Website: apple
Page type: customer-info-address
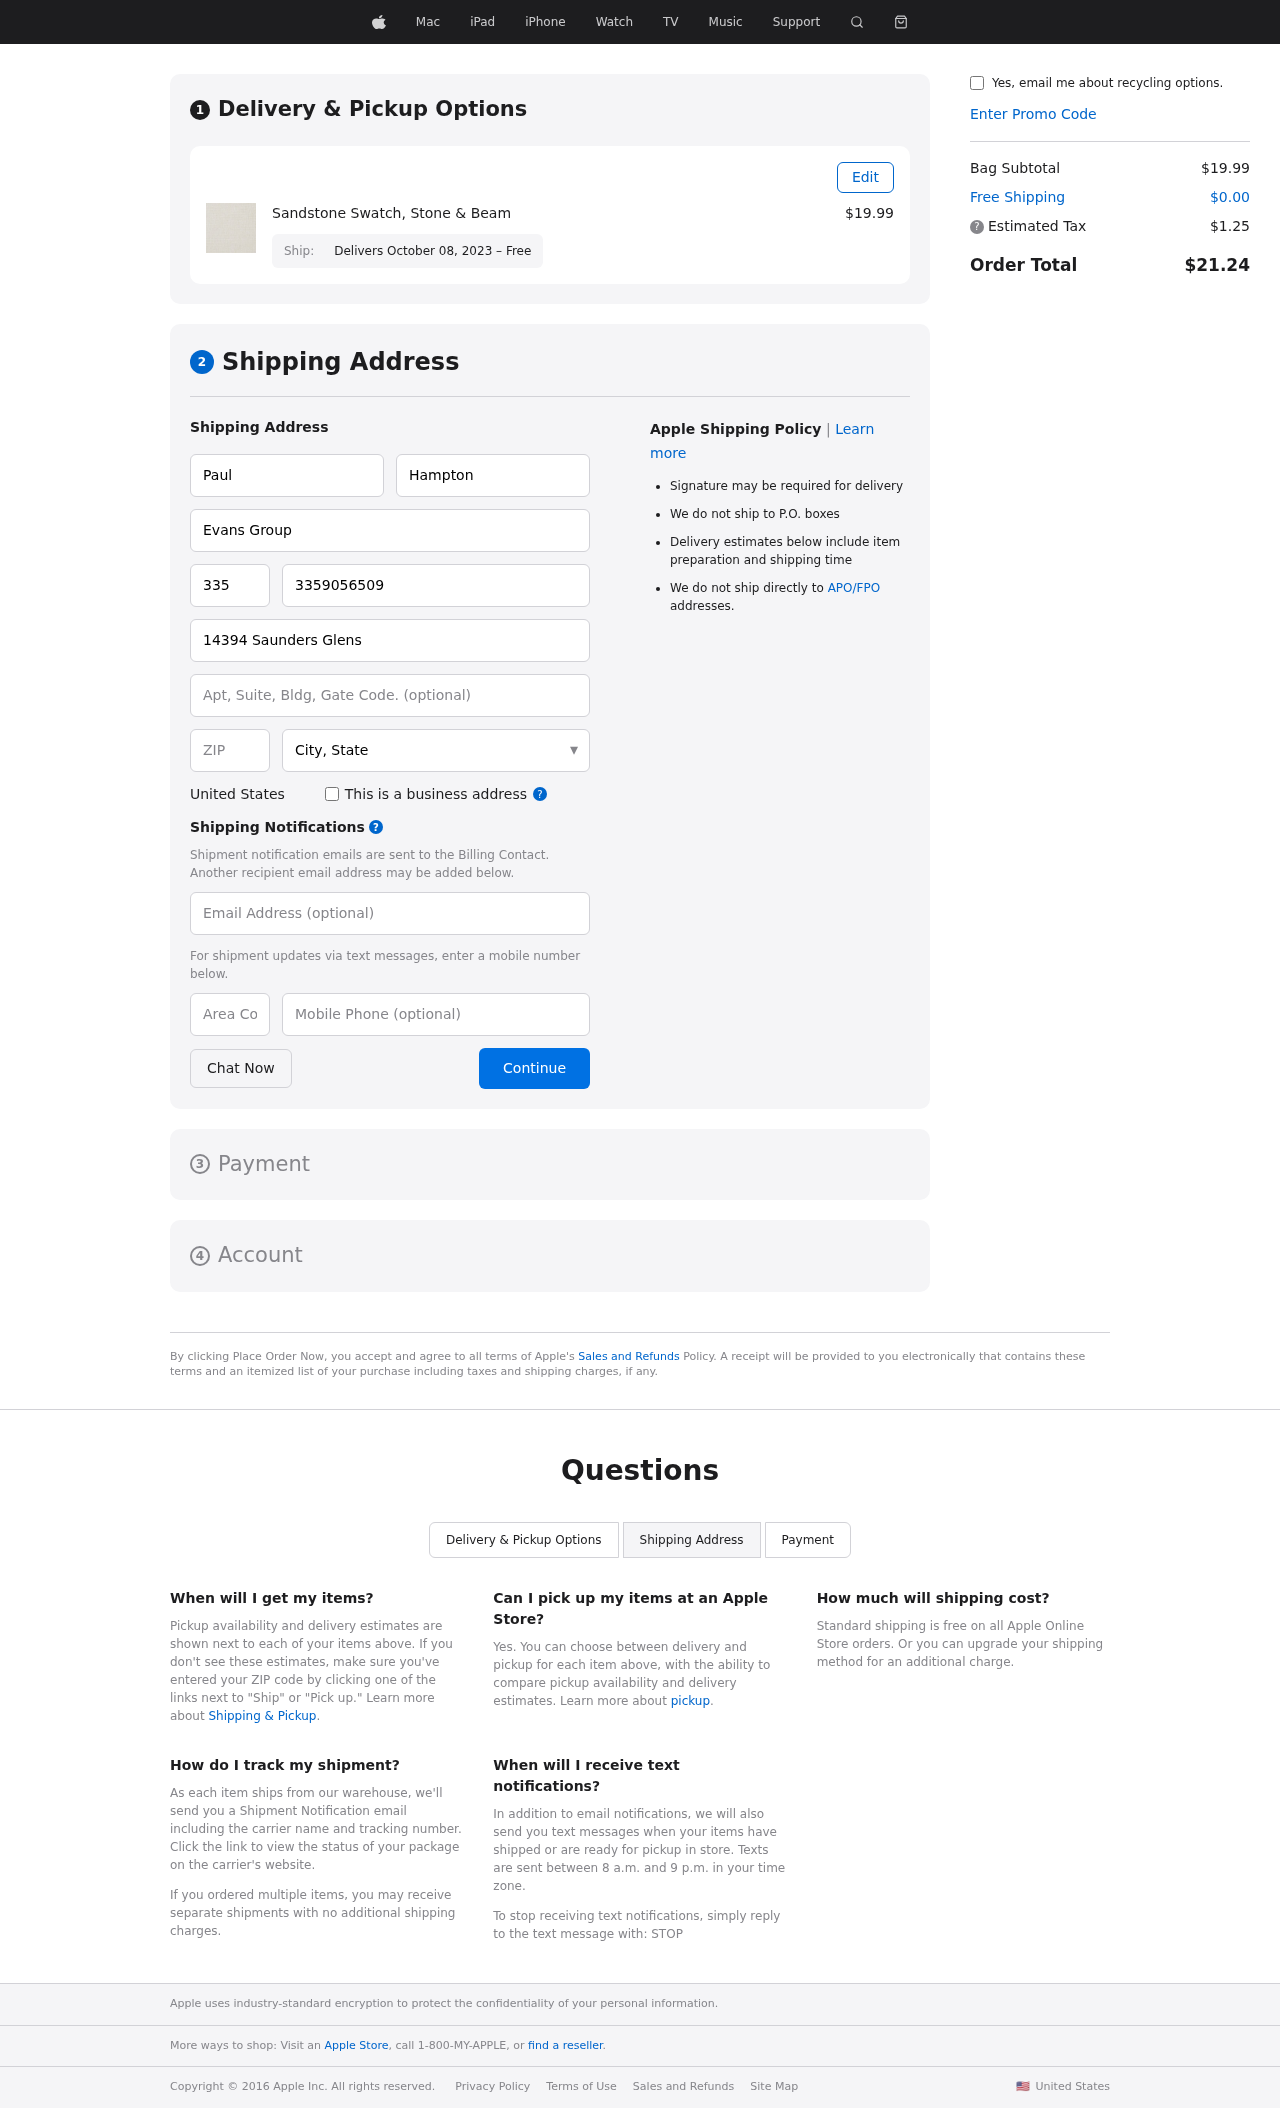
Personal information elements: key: PII_CITY_STATE
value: Casechester, NY
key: PII_COMPANY
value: Evans Group
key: PII_COUNTRY
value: United States
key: PII_EMAIL
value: phampton@yahoo.com
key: PII_FIRSTNAME
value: Paul
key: PII_LASTNAME
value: Hampton
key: PII_PHONE
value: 3359056509
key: PII_PHONE_AREA
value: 335
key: PII_POSTCODE
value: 38084
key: PII_STREET
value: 14394 Saunders Glens
Product elements: key: PRODUCT1_NAME
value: Sandstone Swatch, Stone & Beam
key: PRODUCT1_PRICE
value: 19.99
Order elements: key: ORDER_DELIVERY_DATE
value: Delivers October 08, 2023 – Free
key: ORDER_SUBTOTAL
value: $19.99
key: ORDER_SHIPPING_COST
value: $0.00
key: ORDER_TAX
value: $1.25
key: ORDER_TOTAL
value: $21.24